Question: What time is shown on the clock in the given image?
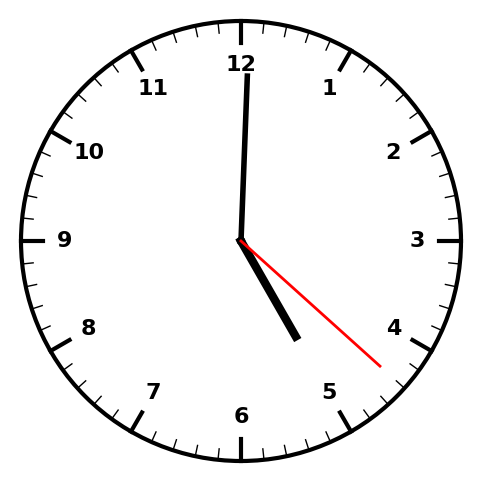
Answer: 05:00:22